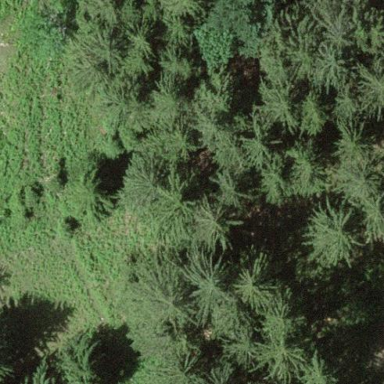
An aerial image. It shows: Forest with mixed types of leaves.